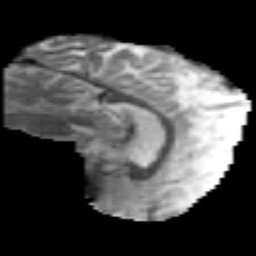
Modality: MD
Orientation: sagittal
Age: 46
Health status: ill
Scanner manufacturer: philips
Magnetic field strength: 3 T
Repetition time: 9 s
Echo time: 0.127 s